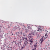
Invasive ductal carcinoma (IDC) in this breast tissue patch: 1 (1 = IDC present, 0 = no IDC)